Brain MRI, t1w sequence, axial 2D slice.
Patient: age 52, sex F, weight 75 kg, height 1.65 m
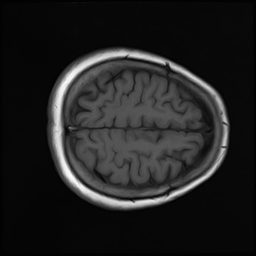